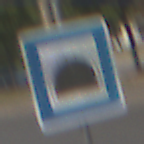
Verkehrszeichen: Tunnel
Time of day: Midday
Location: Outdoor (Urban)
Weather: Clear
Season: NotSpecified
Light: Natural